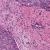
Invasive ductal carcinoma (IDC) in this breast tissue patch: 0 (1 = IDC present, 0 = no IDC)